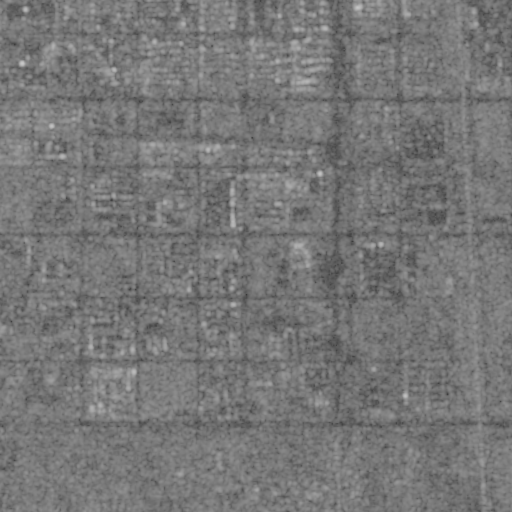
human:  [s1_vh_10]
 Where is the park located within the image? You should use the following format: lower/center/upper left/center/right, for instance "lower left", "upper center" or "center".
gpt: The park is located in the upper center of the image.
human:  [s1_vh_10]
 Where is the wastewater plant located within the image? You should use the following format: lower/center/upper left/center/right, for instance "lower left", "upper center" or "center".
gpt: The wastewater plant is located in the lower right of the image.
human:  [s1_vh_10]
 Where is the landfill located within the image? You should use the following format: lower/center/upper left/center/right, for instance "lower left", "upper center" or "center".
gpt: There is no landfill in the image.

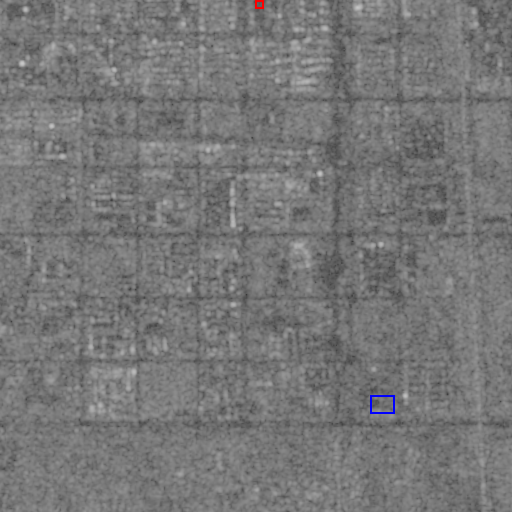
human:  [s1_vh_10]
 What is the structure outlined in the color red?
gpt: The structure outlined in red is a park.
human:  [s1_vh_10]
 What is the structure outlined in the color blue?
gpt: The structure outlined in blue is a wastewater plant.
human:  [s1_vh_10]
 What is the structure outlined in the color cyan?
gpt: There is no cyan outline.